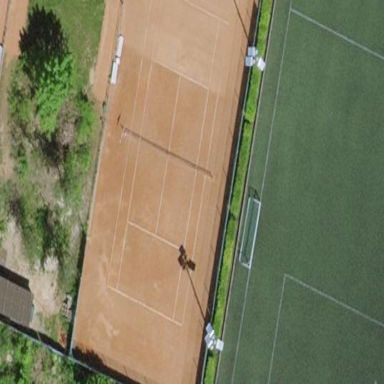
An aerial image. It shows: Tennis court in leisure pitch.